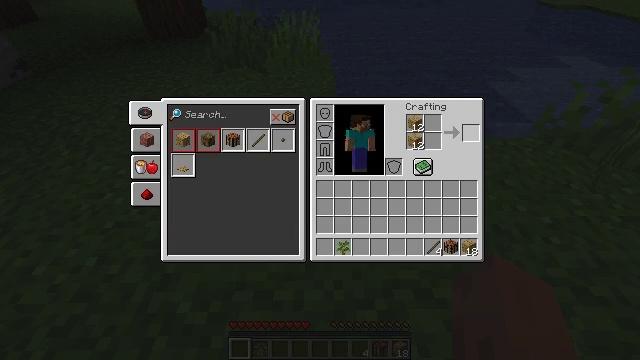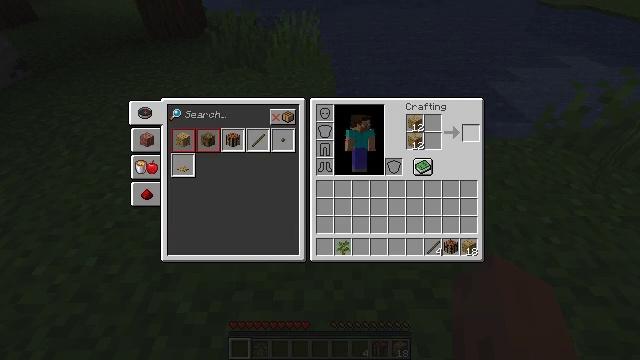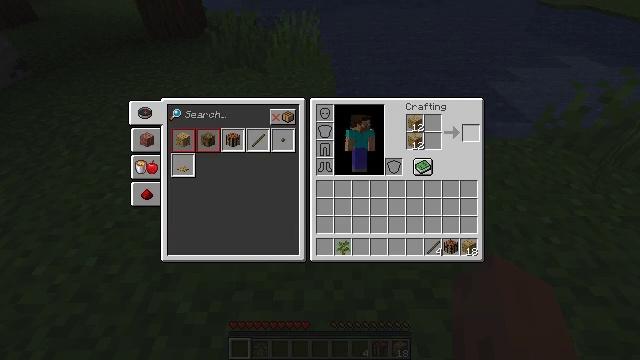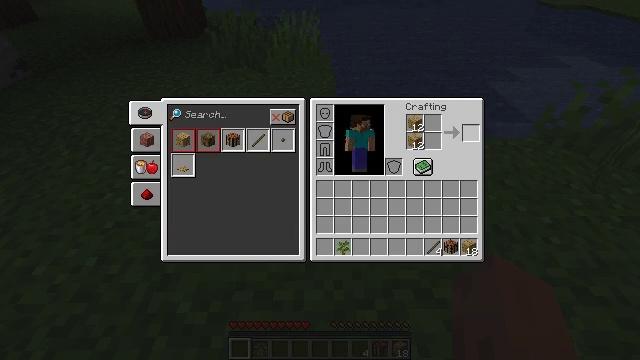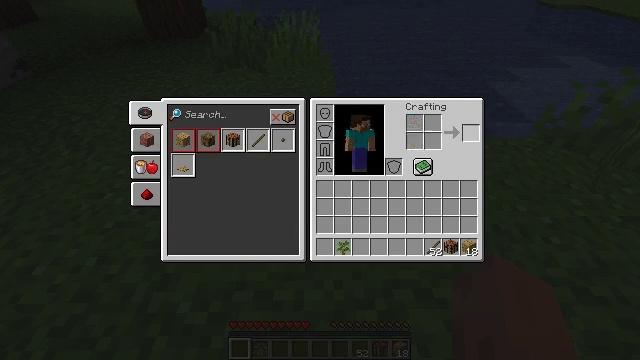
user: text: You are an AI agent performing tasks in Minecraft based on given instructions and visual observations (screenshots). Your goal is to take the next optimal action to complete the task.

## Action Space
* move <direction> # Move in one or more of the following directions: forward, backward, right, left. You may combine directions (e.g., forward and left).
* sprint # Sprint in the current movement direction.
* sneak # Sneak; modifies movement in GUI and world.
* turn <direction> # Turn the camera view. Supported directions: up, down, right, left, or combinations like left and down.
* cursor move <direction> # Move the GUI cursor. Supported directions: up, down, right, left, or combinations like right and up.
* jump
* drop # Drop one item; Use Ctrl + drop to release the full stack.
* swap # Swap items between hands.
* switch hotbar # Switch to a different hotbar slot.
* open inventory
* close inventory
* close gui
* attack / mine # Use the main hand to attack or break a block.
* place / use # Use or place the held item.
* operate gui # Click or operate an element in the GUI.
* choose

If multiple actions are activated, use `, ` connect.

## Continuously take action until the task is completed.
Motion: motion action
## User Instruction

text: Use the crafting grid to make sticks.
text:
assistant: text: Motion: sneak, operate gui
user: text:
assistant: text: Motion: sneak, operate gui
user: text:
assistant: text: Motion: sneak
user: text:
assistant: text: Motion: sneak
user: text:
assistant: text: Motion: sneak